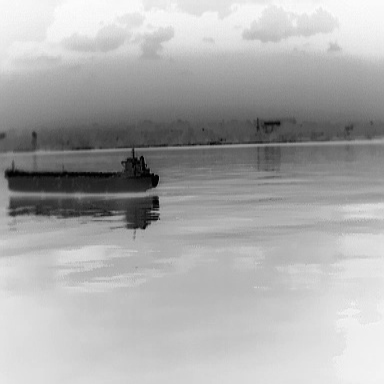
There is a liner in the infrared image.